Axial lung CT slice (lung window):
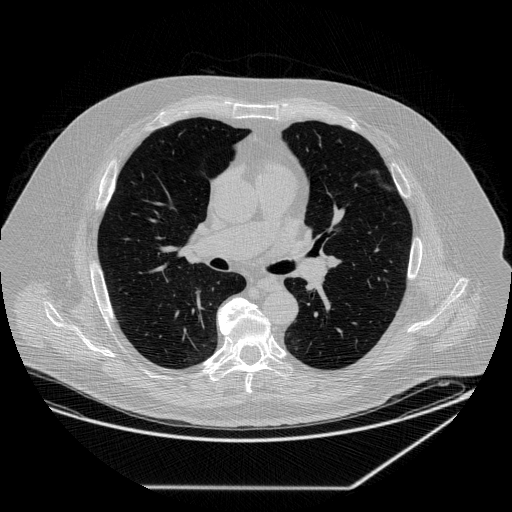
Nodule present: no